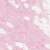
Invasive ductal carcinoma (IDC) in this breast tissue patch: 0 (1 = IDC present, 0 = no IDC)